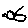
Label: bird